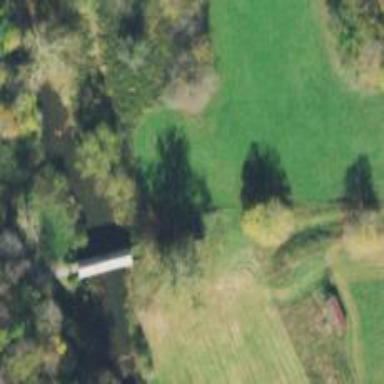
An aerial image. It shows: Covered bridge on residential road.